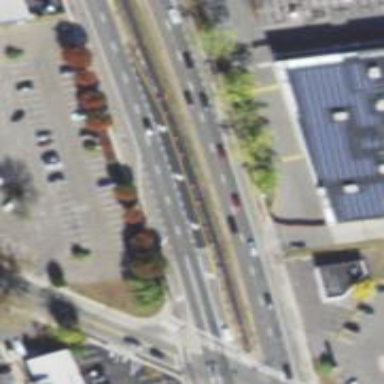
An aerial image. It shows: Asphalt road designated as trunk highway.